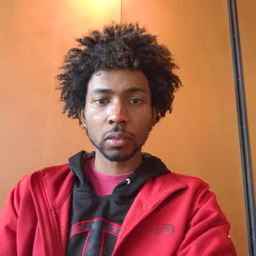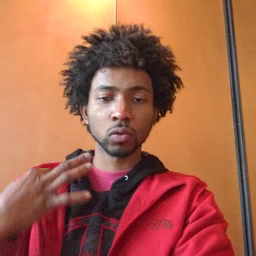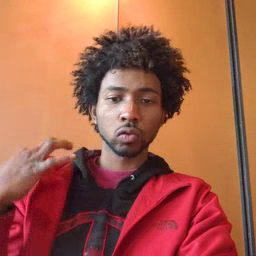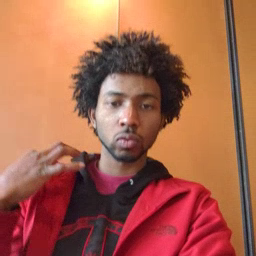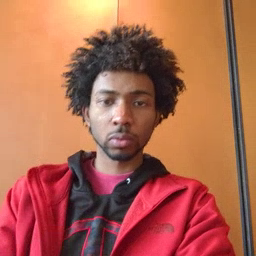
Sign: shirt